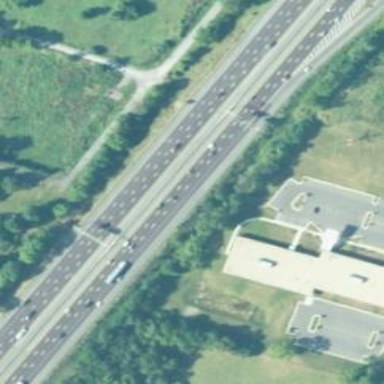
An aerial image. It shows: Motorway junction.